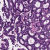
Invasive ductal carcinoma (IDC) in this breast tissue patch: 1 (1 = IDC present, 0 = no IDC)